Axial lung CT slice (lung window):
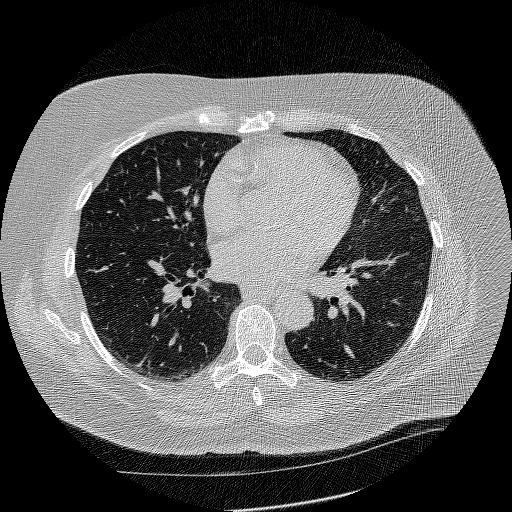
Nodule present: no